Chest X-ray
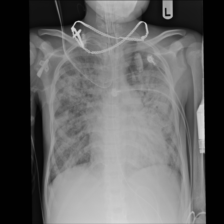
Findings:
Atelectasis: negative
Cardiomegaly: negative
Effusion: negative
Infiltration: negative
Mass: negative
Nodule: negative
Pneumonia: negative
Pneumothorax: negative
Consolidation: positive
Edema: negative
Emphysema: negative
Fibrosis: negative
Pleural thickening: negative
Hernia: negative